Field crop: maize
Growth stage: 1
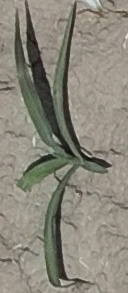
Species: sorghum